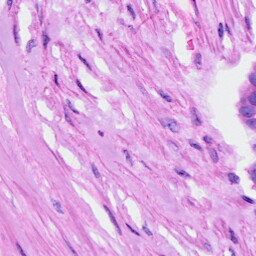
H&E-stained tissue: Ovarian